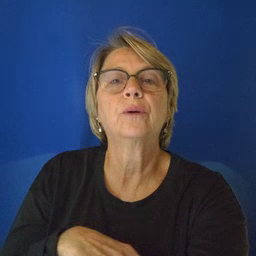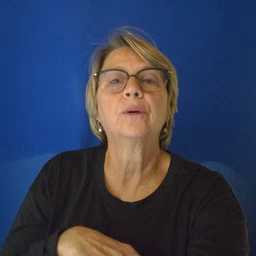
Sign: refrigerator